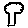
Label: tree